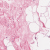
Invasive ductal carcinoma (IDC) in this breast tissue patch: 0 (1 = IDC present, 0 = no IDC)